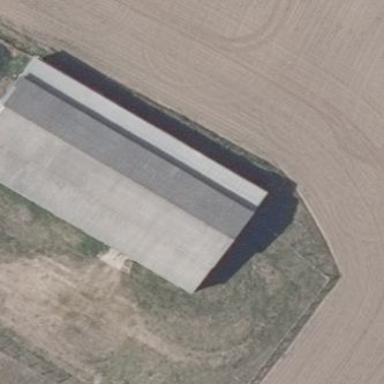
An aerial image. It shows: Building with gabled roof oriented along its length. The roof is grey in color.